Brain MRI, t1w sequence, axial 2D slice.
Patient: age 40, sex F, weight 95 kg, height 1.95 m
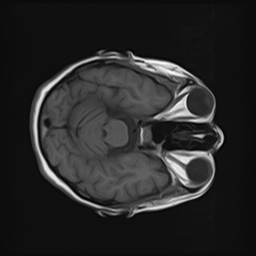